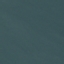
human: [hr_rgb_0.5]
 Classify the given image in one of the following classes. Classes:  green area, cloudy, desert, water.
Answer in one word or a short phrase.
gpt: water